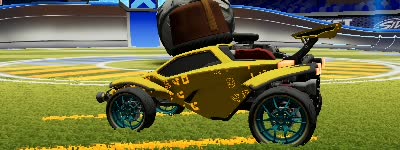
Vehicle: octane